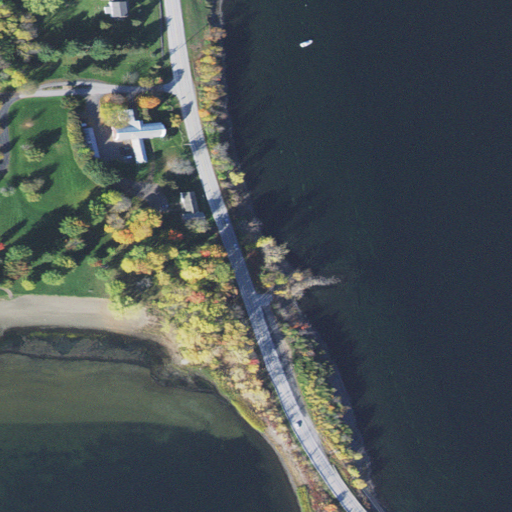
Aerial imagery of cape in Vermont named Knight Point containing open water, pasture, medium intensity development, woody wetlands, low intensity development, open development, high intensity development, deciduous forest, mixed forest, and herbaceous wetlands